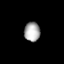
Tissue: lung
Cell type: Epithelial cells
Senescence score: 0.2059
Nuclear area (px): 301
Mean DAPI intensity: 169.538